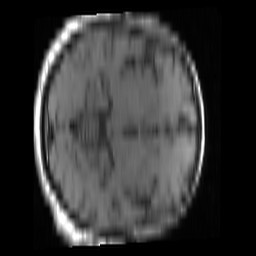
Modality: T1w
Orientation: axial
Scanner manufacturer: ge
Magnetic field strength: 1.5 T
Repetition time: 0.45 s
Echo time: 0.009616 s